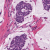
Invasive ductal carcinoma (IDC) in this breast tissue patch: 1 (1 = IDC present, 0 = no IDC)